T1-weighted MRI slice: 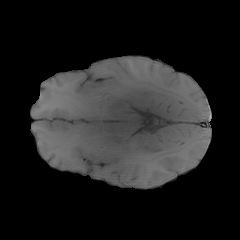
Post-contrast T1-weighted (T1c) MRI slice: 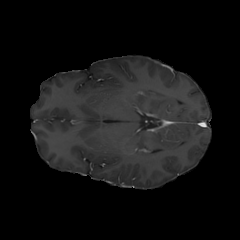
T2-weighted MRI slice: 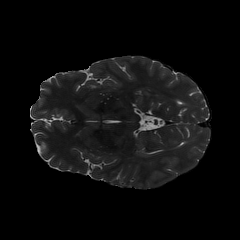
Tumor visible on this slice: no